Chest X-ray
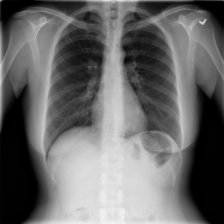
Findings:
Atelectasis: negative
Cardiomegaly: negative
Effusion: negative
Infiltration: negative
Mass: negative
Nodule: negative
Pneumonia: negative
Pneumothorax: negative
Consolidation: negative
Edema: negative
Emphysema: negative
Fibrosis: negative
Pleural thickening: negative
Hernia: negative